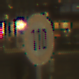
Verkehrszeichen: Geschwindigkeit110
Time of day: Night
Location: Outdoor (Urban)
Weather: Overcast
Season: NotSpecified
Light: Artificial